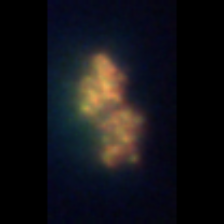
Taxon: Unknown_detritus
Group: Unknown